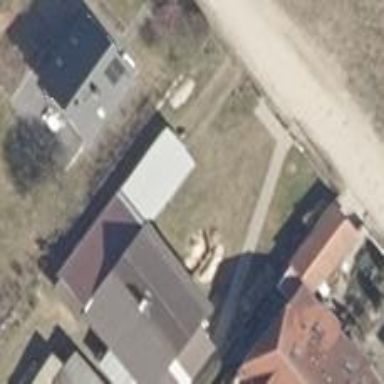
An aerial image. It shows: Carport building.